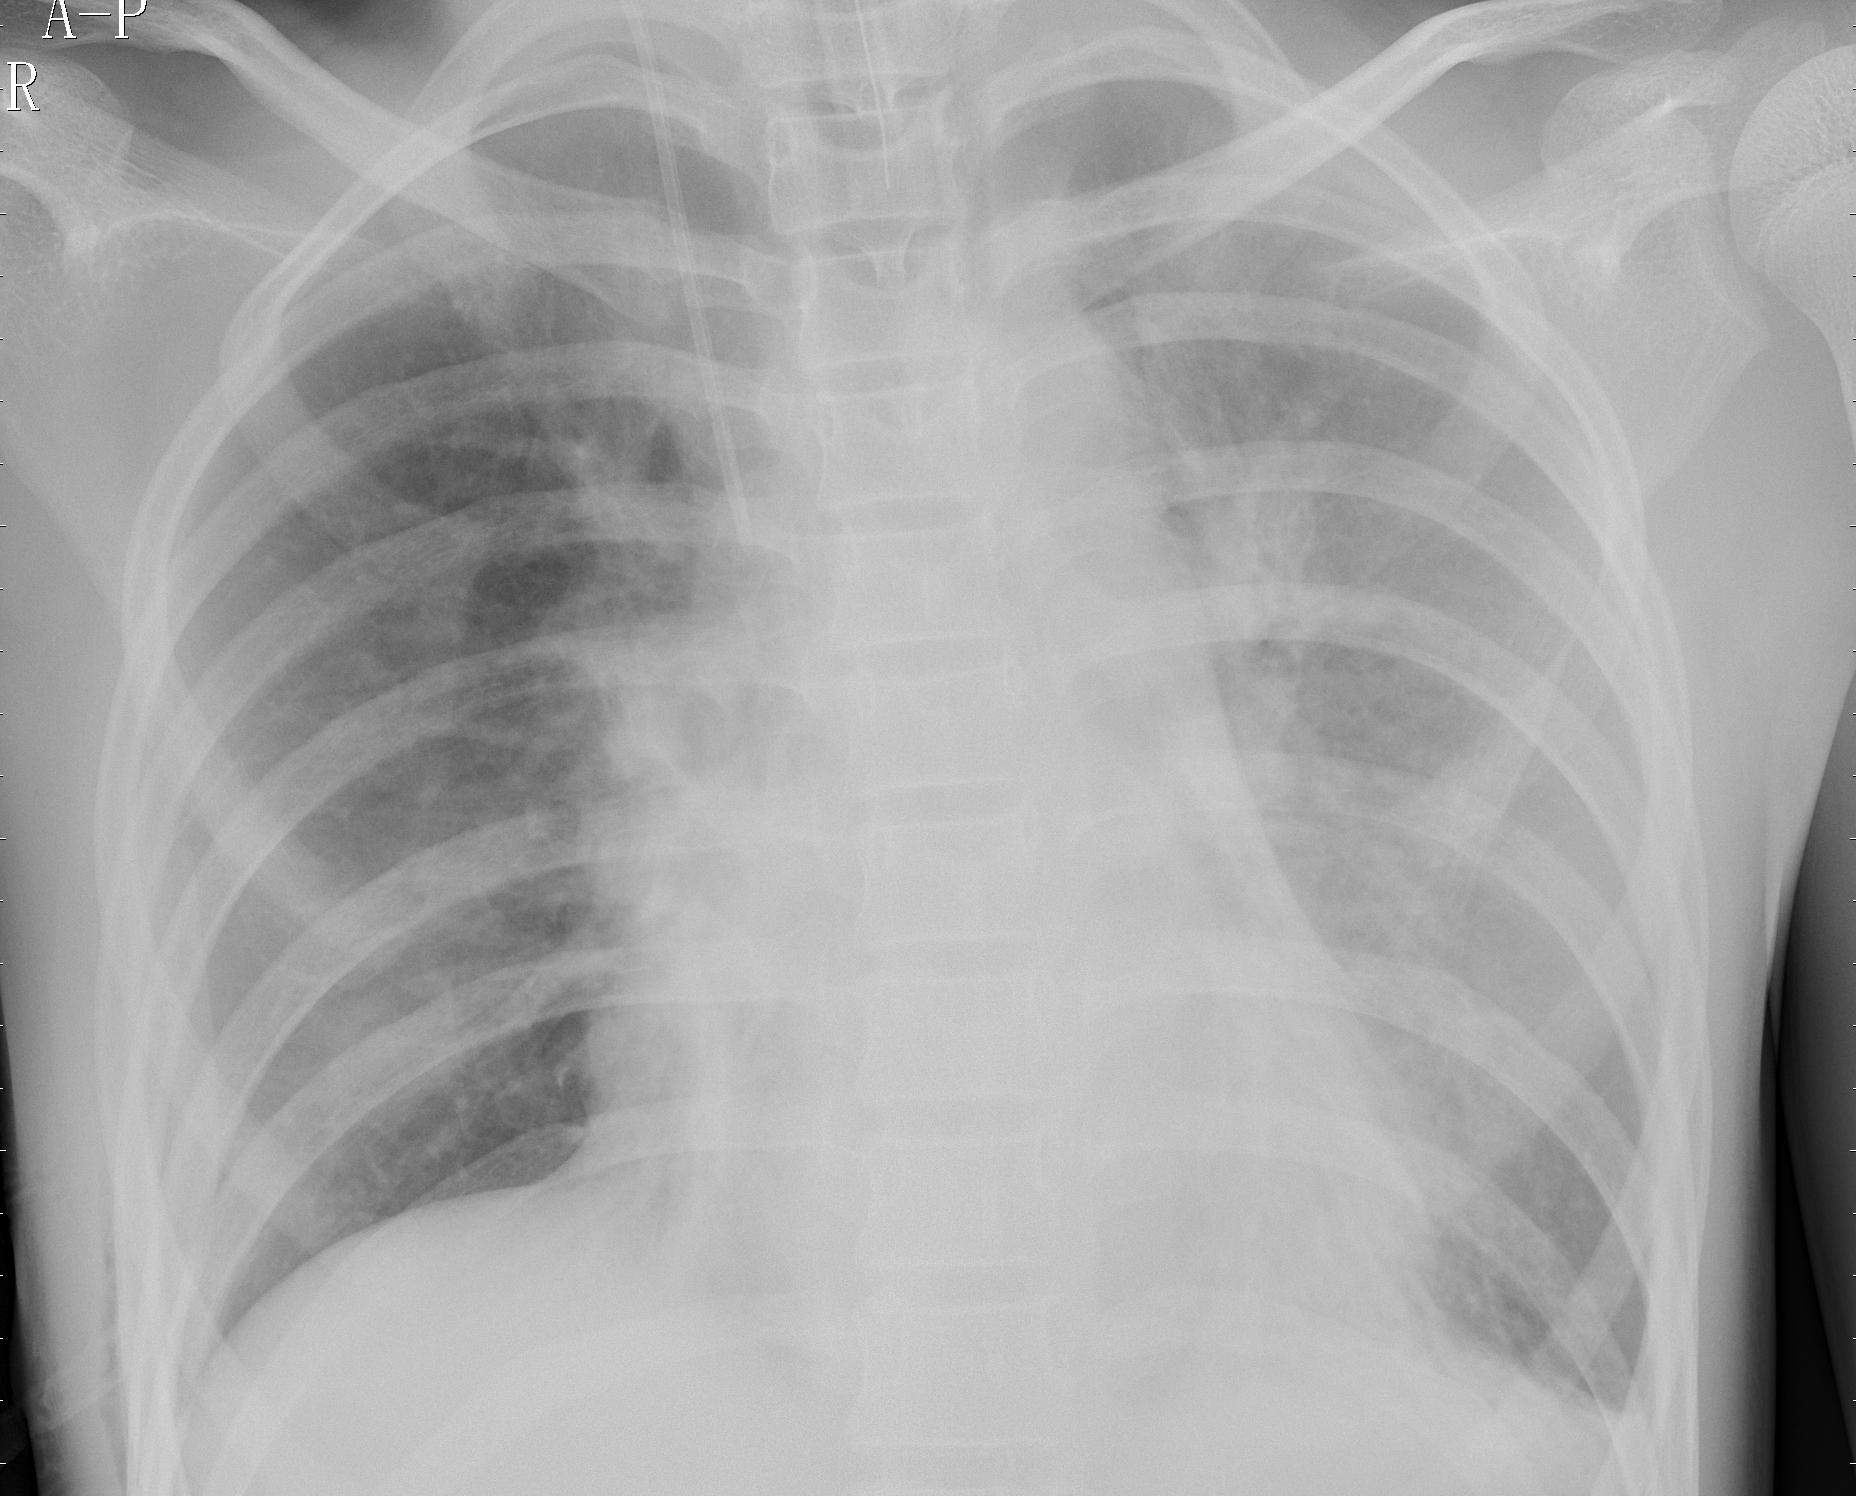
Diagnosis: PNEUMONIA